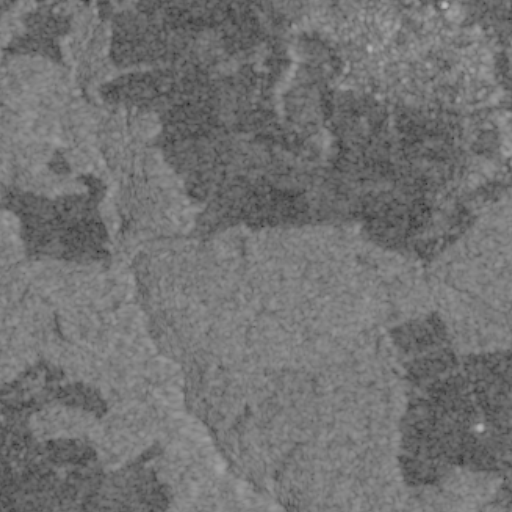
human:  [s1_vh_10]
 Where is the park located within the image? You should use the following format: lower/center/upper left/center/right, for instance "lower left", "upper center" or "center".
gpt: The park is located in the upper right of the image.
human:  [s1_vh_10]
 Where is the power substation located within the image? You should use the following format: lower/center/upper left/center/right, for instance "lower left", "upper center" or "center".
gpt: The power substation is located in the upper right of the image.
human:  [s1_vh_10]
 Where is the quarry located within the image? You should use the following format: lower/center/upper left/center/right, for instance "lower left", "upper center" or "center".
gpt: There is no quarry in the image.

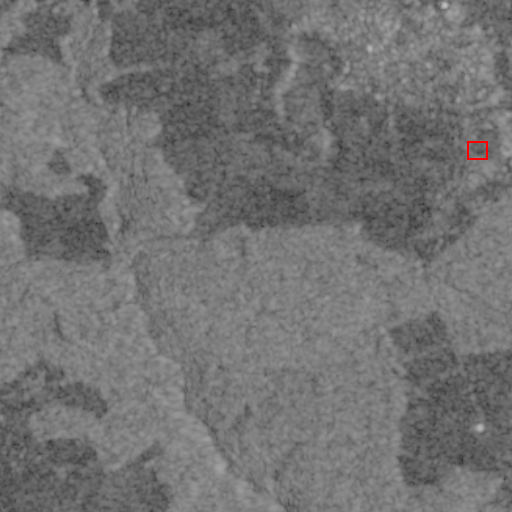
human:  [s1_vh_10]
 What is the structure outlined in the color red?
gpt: The structure outlined in red is a park.
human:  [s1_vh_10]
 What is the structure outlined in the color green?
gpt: There is no green outline.